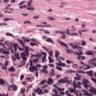
Metastatic tissue present: no